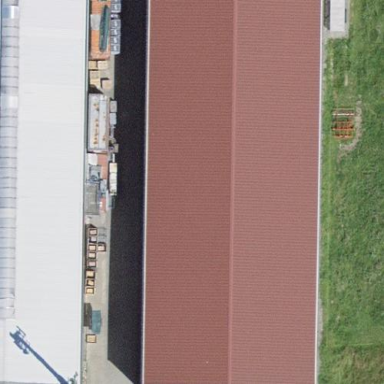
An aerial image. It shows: Industrial building with gabled roof.